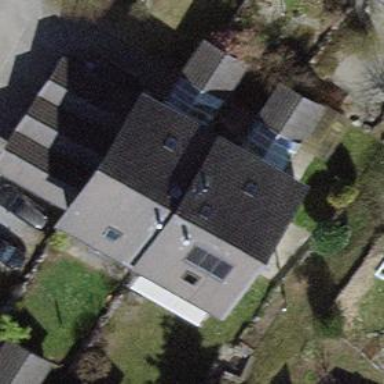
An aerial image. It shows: Semidetached house with gabled roof oriented across.